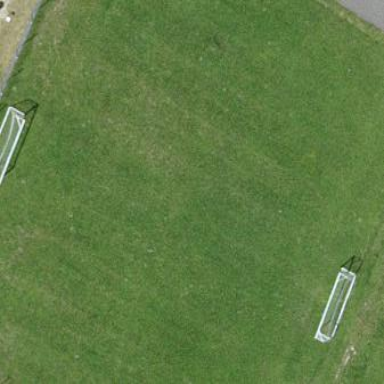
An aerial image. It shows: Soccer pitch with grass surface for leisure and sports.